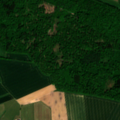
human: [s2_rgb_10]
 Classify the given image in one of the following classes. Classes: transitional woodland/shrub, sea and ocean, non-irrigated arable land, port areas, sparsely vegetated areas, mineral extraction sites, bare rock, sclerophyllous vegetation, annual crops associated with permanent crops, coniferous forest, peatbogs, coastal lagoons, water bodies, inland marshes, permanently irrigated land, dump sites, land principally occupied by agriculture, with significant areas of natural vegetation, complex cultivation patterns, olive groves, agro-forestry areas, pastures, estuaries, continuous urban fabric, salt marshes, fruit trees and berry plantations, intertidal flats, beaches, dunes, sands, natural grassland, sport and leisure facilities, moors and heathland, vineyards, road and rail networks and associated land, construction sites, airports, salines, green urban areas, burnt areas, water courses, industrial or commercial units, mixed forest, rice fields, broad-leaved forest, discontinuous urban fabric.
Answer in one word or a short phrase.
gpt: non-irrigated arable land, pastures, complex cultivation patterns, broad-leaved forest